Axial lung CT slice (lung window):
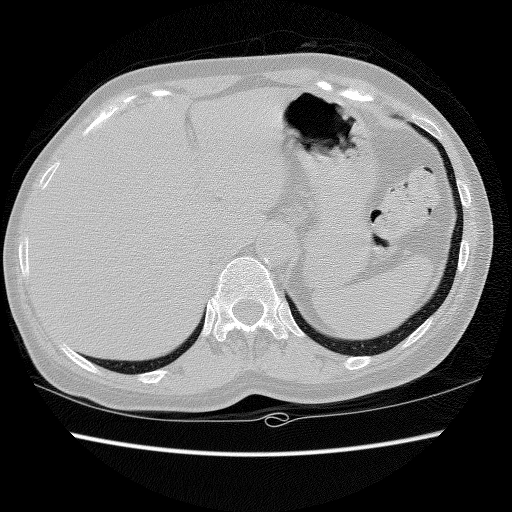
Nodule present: no